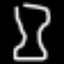
Label: hourglass